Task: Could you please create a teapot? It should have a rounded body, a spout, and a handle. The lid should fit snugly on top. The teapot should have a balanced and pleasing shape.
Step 3:
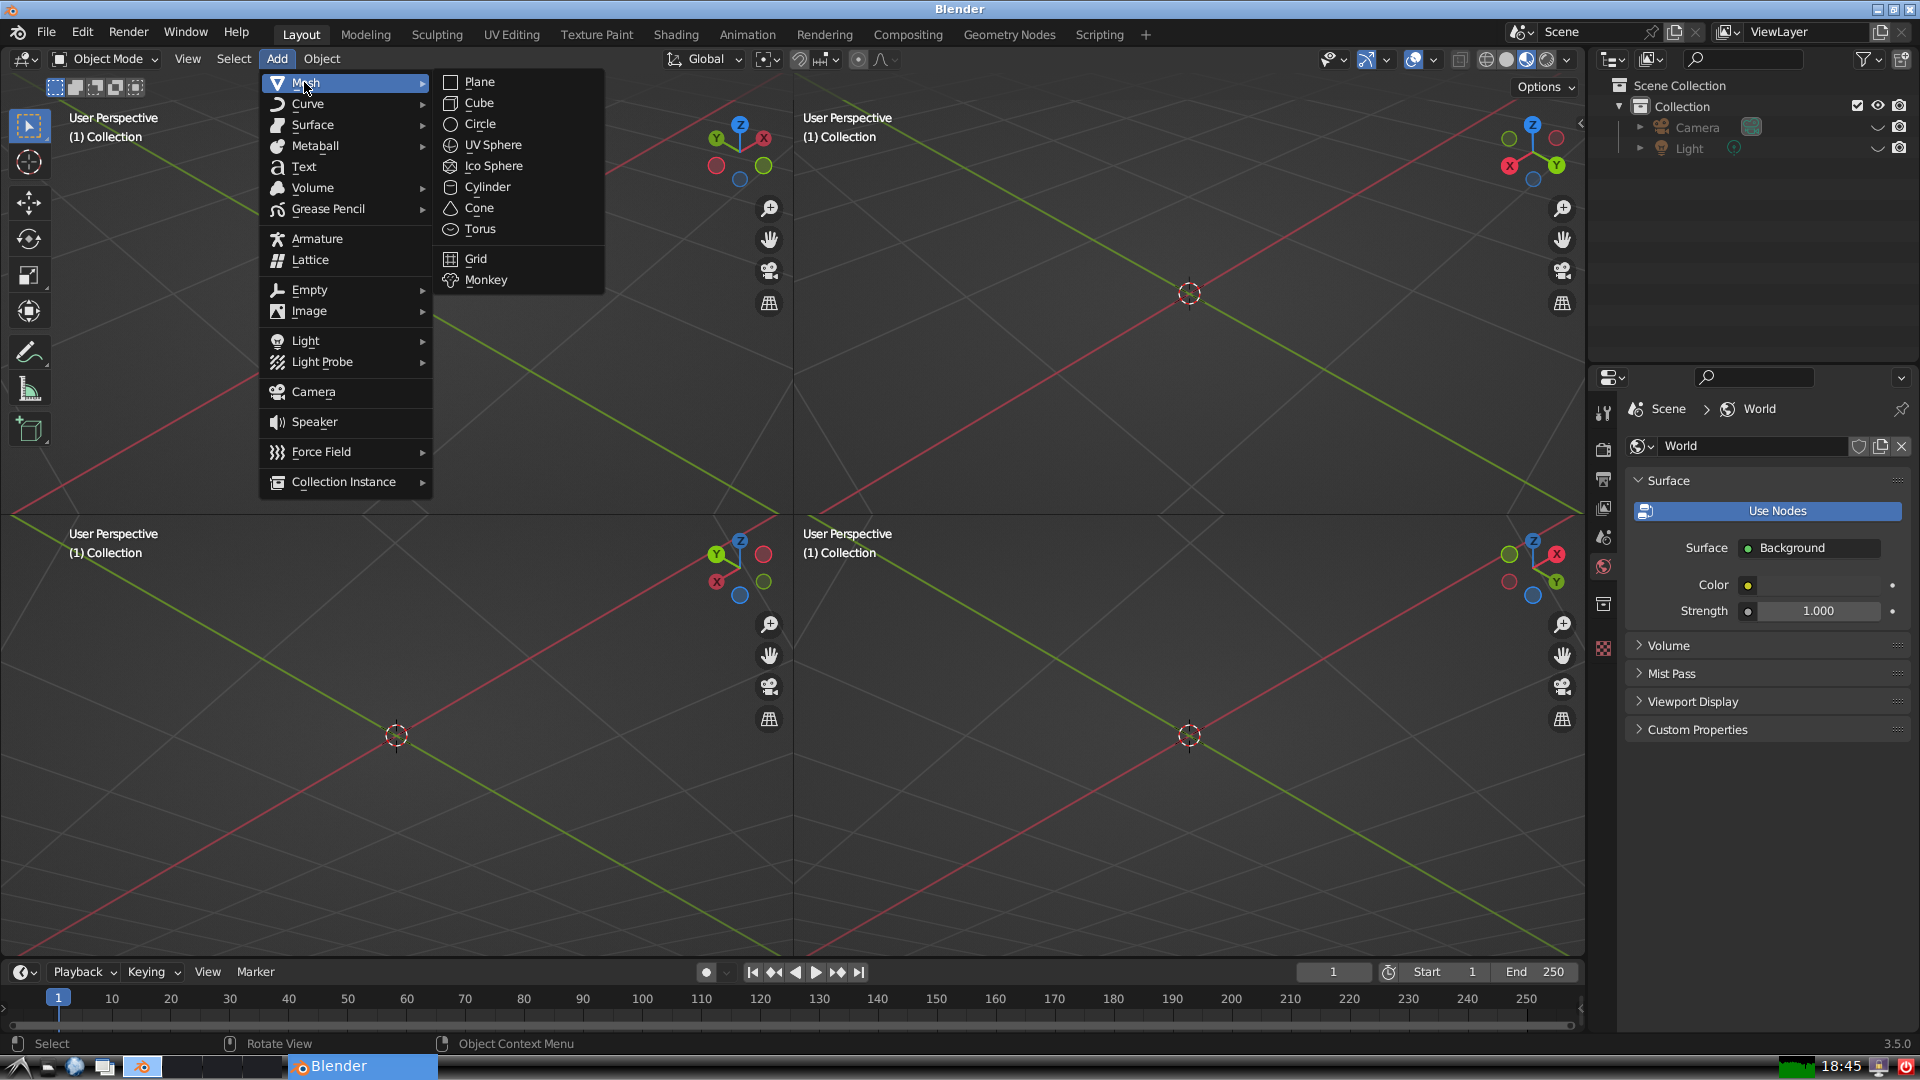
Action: {"mouse_move": [499, 144]}